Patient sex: M
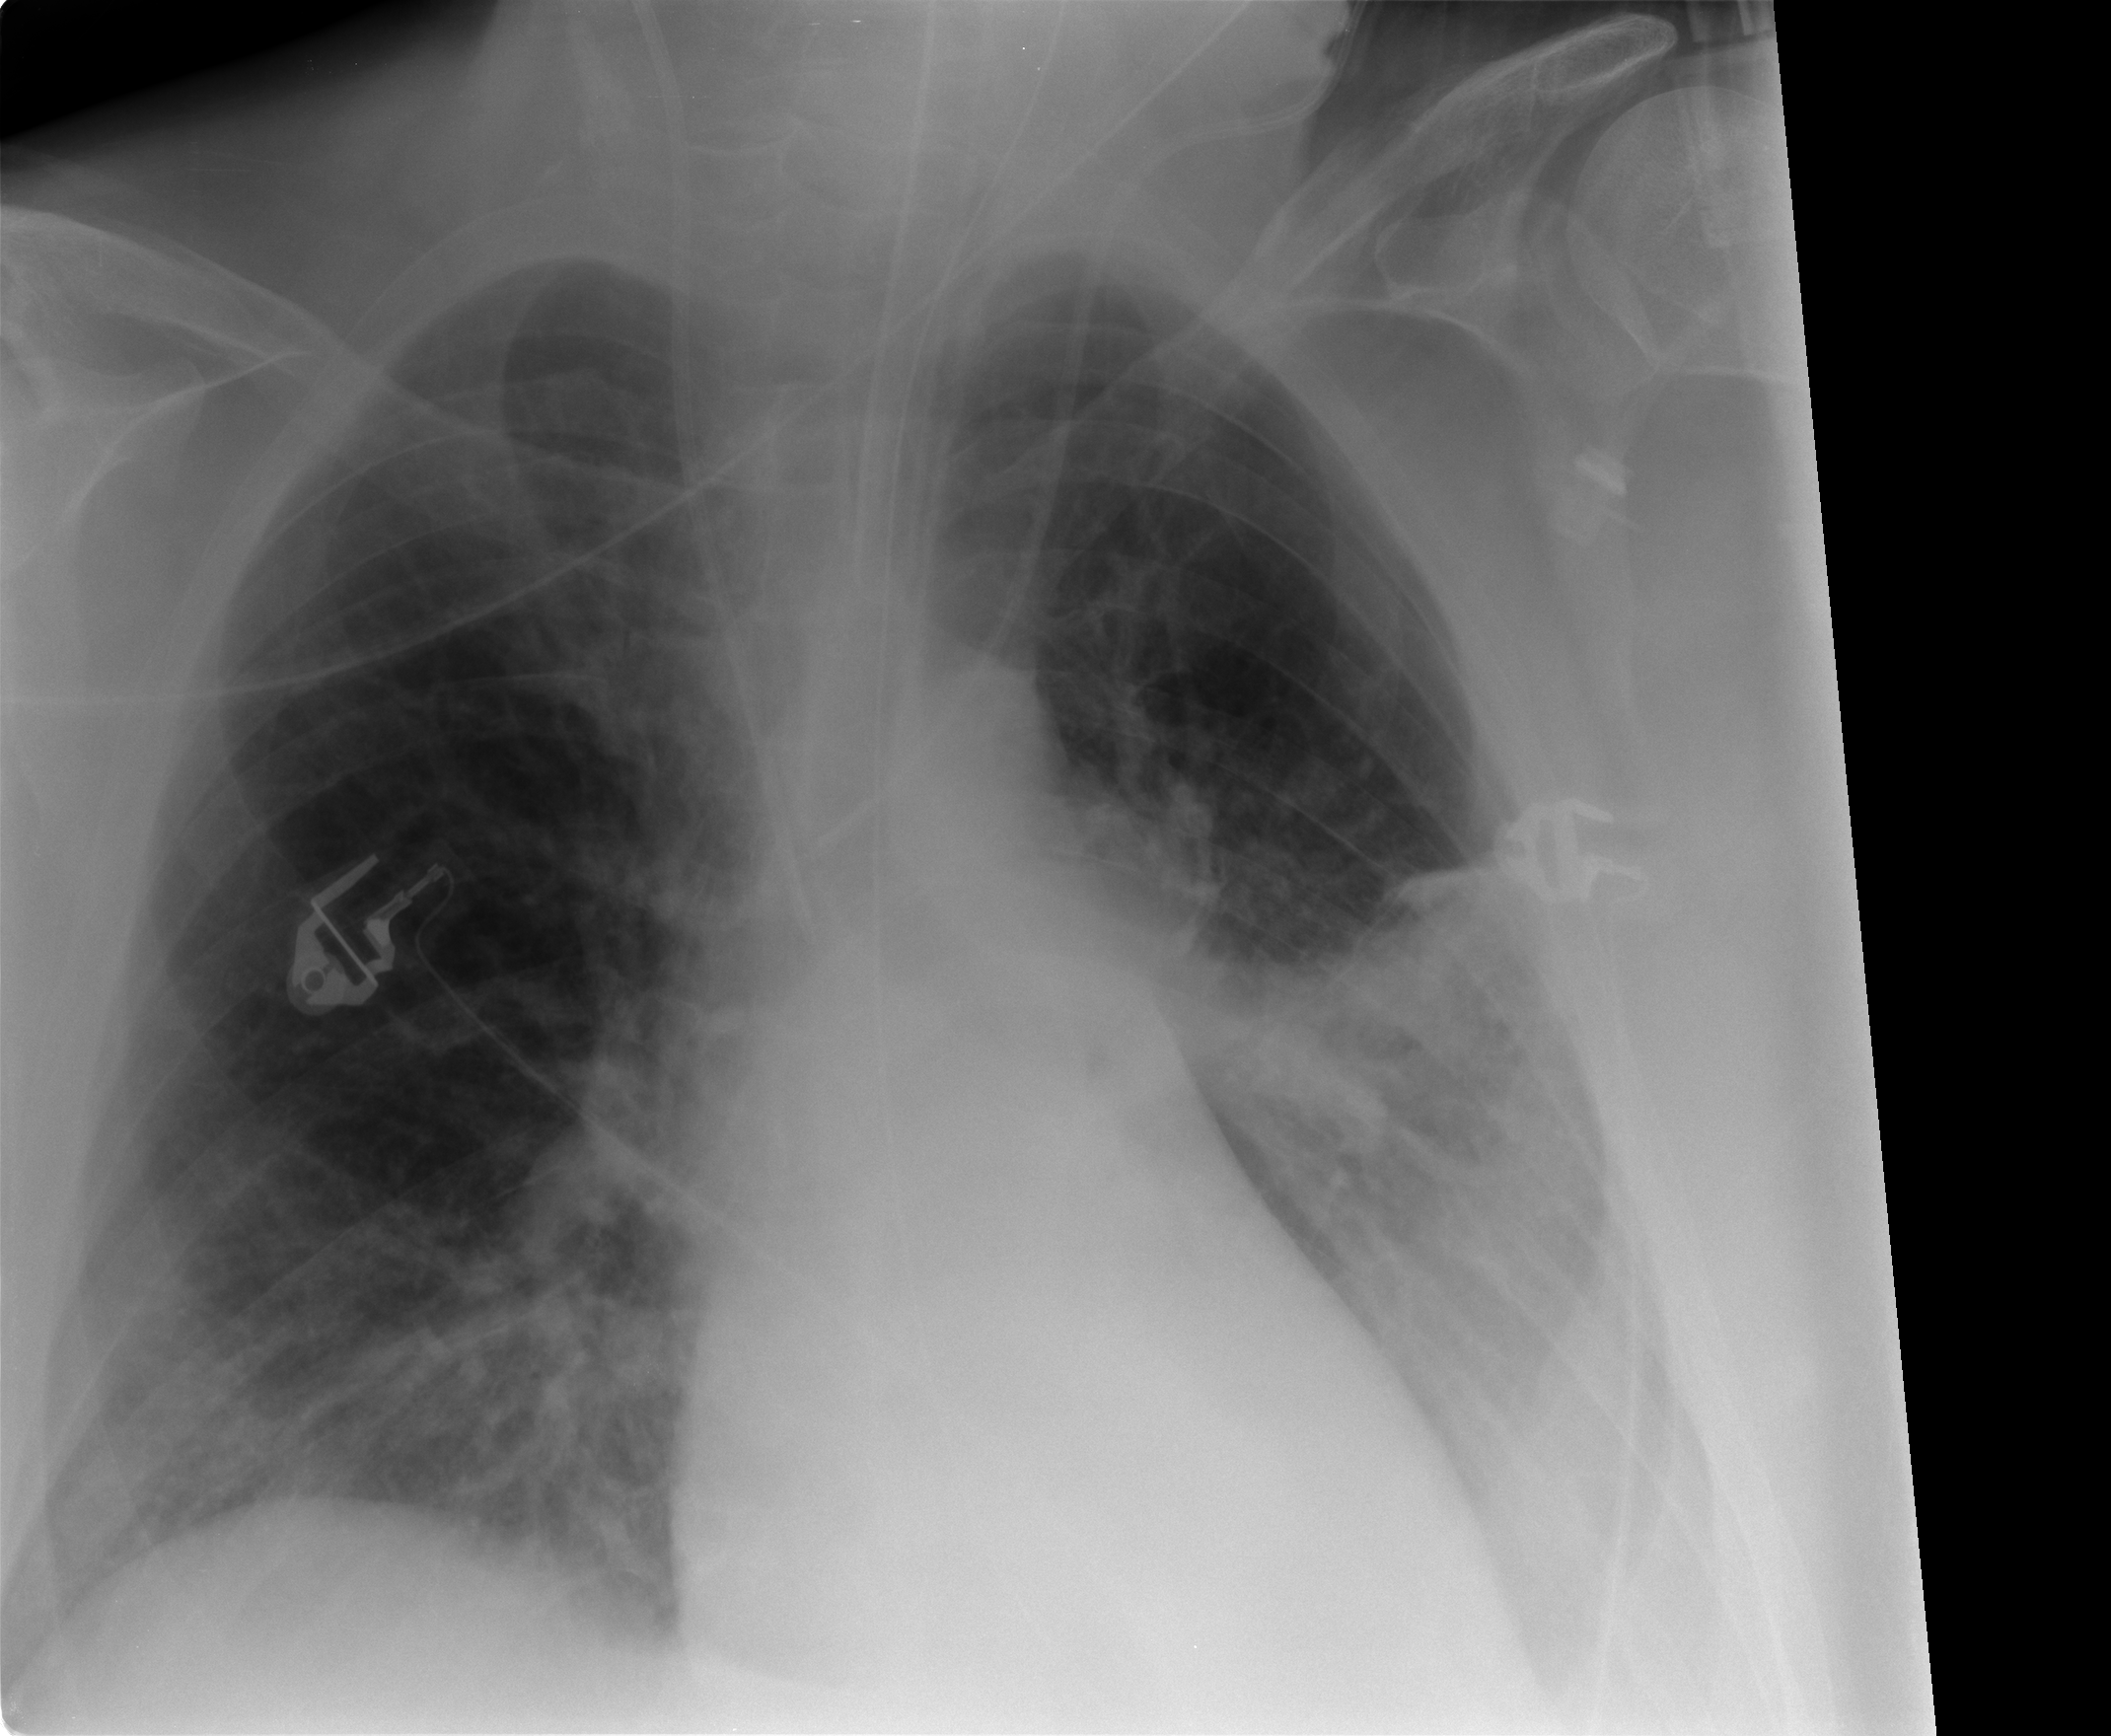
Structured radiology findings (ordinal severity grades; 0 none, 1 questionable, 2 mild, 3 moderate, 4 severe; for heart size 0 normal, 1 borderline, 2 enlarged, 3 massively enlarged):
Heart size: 0
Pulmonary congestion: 1
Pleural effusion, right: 0
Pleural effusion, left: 2
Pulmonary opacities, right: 1
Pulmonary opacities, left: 3
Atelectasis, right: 2
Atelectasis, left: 2